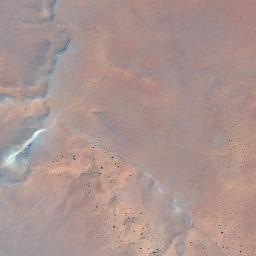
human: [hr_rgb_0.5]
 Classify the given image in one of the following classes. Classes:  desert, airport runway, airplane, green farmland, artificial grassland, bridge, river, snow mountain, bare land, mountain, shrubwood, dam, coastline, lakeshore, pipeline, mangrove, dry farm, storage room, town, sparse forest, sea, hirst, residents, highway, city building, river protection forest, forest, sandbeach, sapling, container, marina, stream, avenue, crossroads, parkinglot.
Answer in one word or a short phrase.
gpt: desert